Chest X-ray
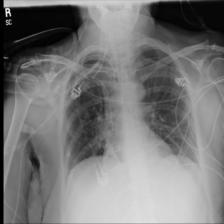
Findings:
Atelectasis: negative
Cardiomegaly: negative
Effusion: negative
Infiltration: negative
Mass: negative
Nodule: negative
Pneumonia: negative
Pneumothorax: negative
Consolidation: negative
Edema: negative
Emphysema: negative
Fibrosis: negative
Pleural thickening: negative
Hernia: negative